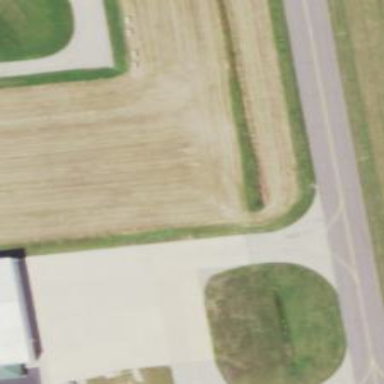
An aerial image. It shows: Apron at the airport.